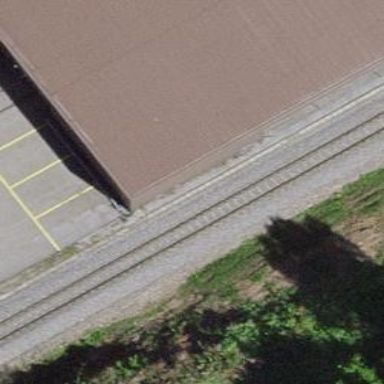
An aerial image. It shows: Railway buffer stop.